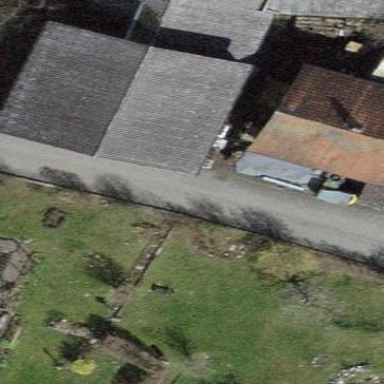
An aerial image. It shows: Building with tile roof.